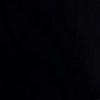
Label: space